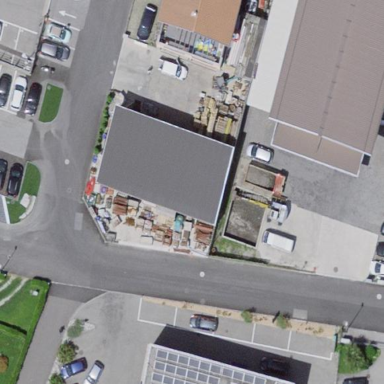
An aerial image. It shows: Industrial building.